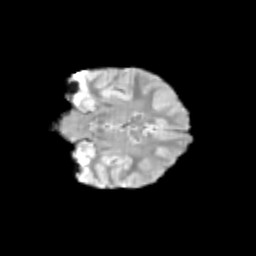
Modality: T2w
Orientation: coronal
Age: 11
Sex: female
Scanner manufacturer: siemens
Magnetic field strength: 3 T
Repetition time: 3.8 s
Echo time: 0.07 s